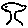
Label: tree